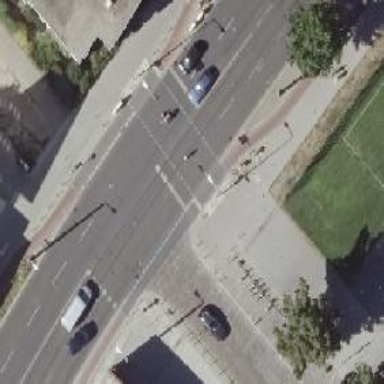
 and parking is not allowed on either side."